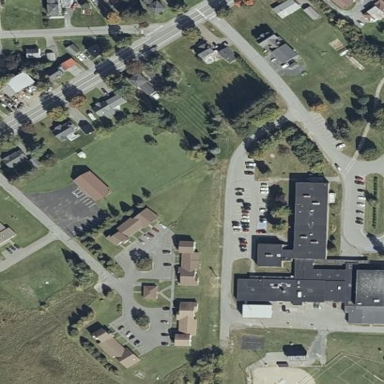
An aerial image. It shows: School building.